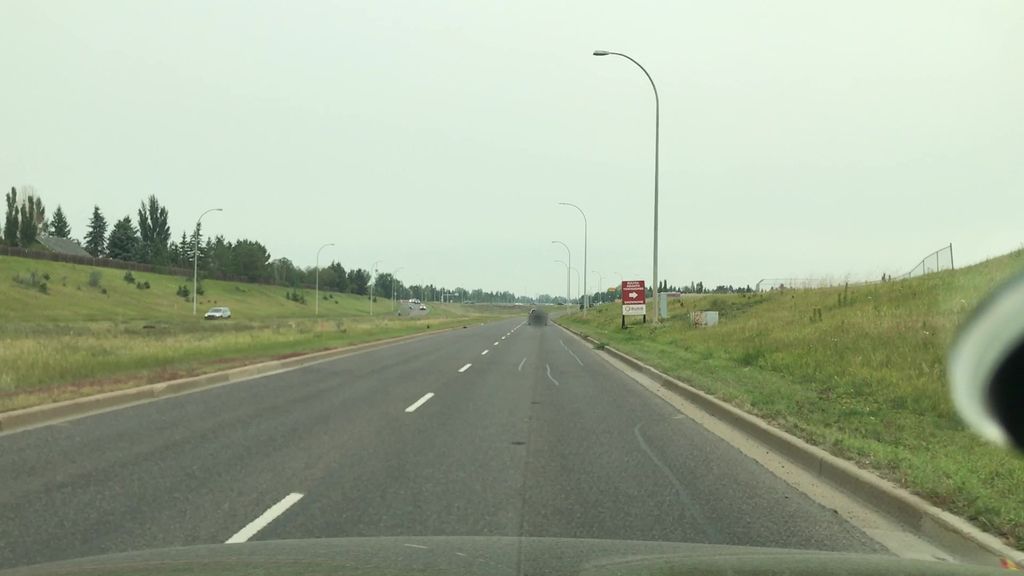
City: edmonton